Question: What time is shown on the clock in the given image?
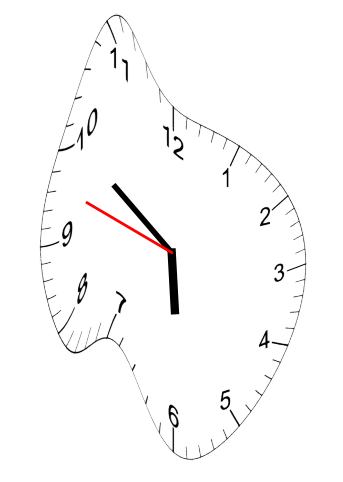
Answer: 05:50:48